Question:
The image demonstrates the problem. I want the bullet list to be aligned with the text, not indented.
This must be modified in css i guess, because source is:
'''
<p>This is a test :)</p>
<ul>
<li>Test1</li>
<li>Test2</li>
<li>Test3</li>
<li>Test4</li>
</ul>
<p><strong>Bla bla</strong></p>
<p><strong>Dette er en test</strong></p>
<p><strong><span class="Apple-style-span" style="font-weight: normal;"><strong>Dette er en test</strong></span></strong></p>
<p><strong>Dette er en test</strong></p>
<p><strong><span class="Apple-style-span" style="font-weight: normal;"><strong>Dette er en test</strong></span></strong></p>
</div>
'''
So how can I remove the padding/margin from left in this bull list? I tried 'margin: 0; padding: 0;' did not work out
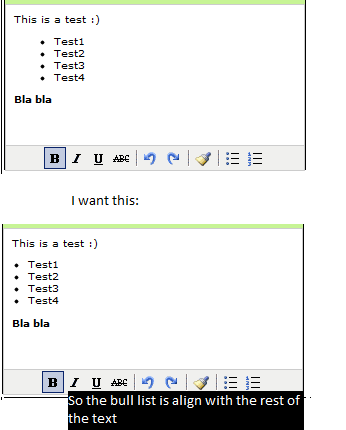
Answer: Apply 'padding-left: 0' and change the list style position to inside:
'''
ul {
padding-left: 0;
}
ul li {
list-style-position: inside;
}
'''
Example link <URL>